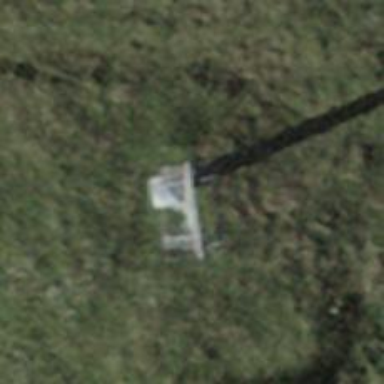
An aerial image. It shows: Pylon for aerialway.